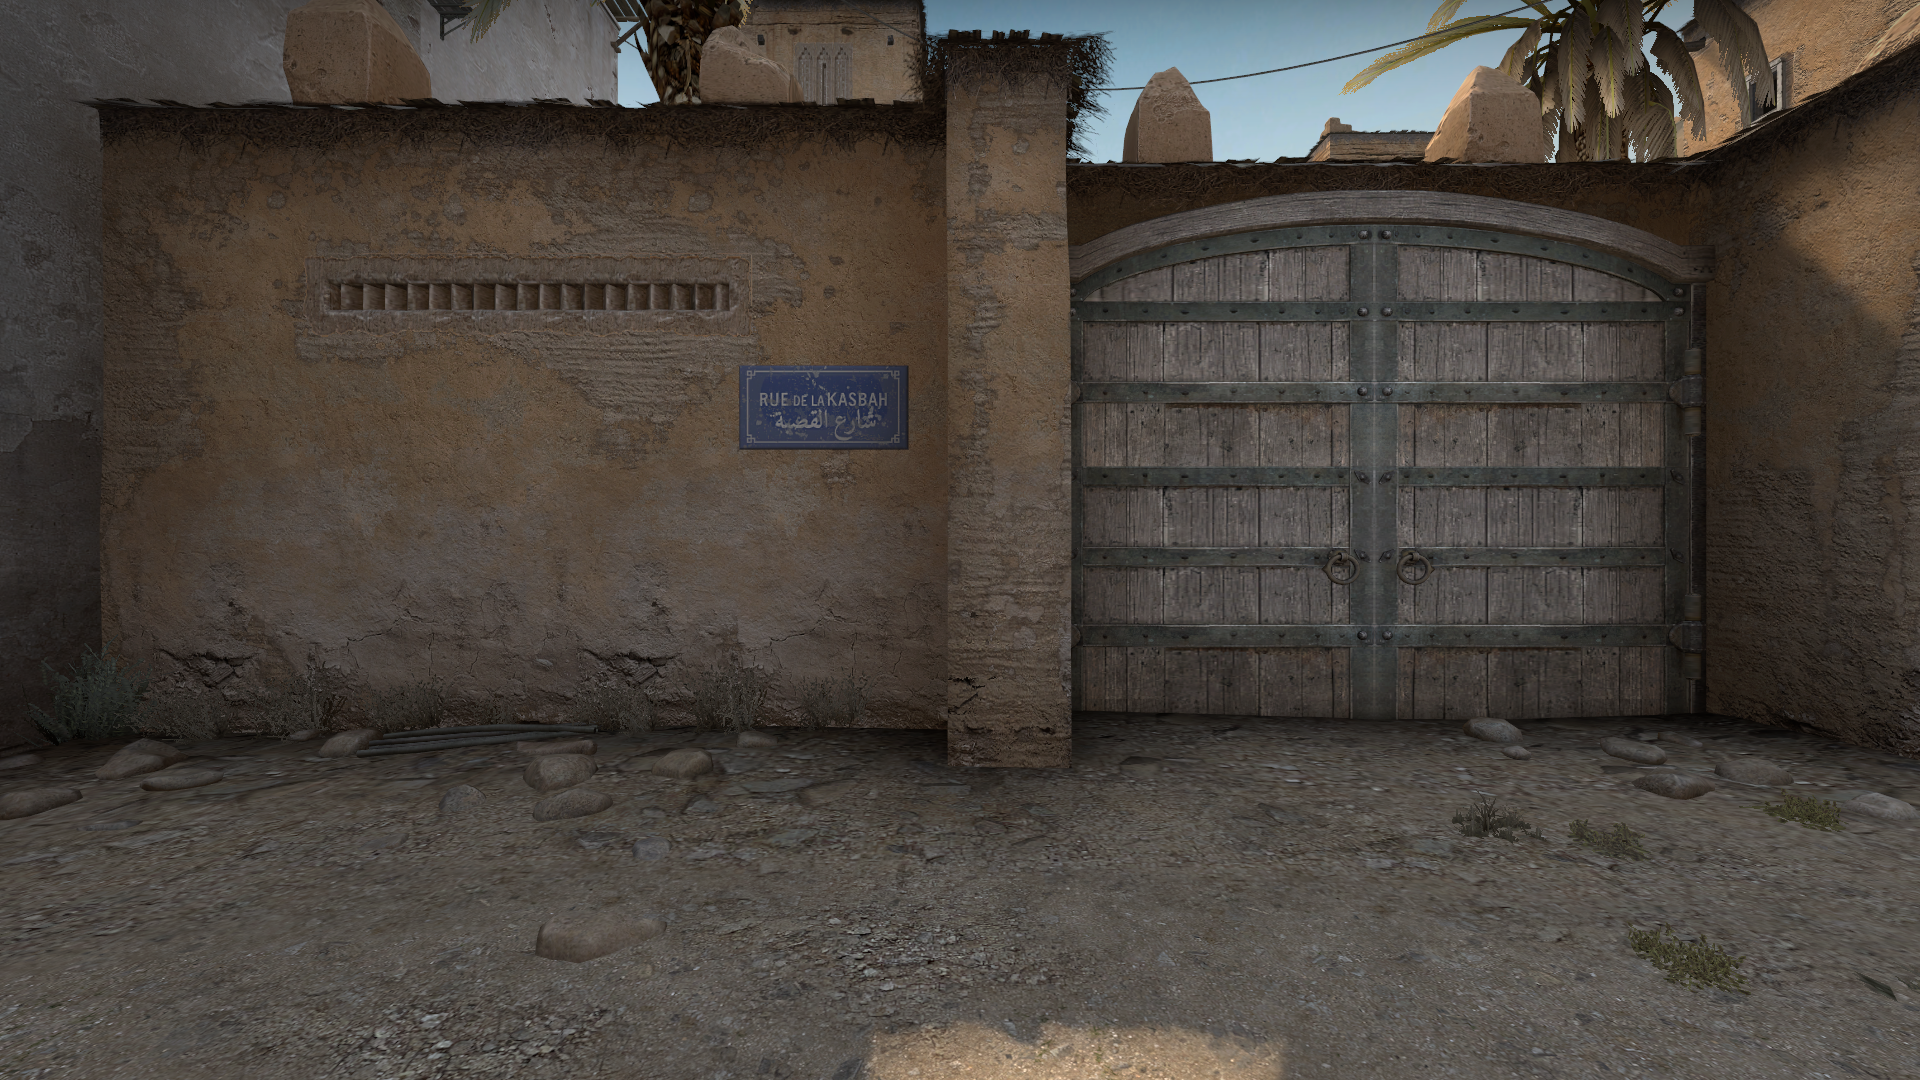
Map: de_dust2